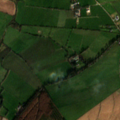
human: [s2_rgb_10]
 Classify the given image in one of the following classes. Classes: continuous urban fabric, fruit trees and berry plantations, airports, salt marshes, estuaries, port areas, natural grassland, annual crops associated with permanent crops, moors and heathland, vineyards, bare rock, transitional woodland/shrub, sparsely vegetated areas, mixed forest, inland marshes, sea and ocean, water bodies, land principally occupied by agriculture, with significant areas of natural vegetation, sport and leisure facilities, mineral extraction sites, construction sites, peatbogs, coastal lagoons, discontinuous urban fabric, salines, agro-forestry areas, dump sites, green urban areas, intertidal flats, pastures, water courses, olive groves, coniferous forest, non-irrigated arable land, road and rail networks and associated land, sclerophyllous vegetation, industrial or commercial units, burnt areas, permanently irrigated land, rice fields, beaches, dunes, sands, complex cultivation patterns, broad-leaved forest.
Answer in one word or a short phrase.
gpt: pastures